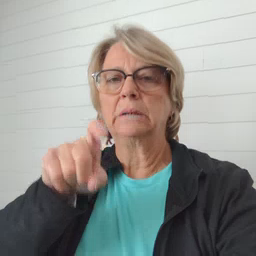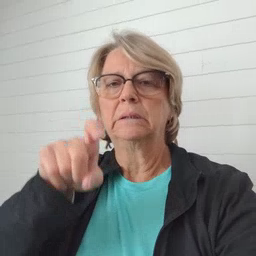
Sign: closet